Question: I have monthly data that I filter in January 2021. So the data look like this

I want to get average grand total by 2 category like the greenbox from the image.
How to make SQL script for this case?
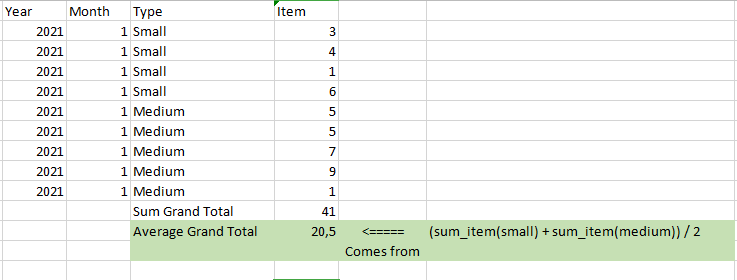
Answer: You may try summing with a case expression eg.
'''
SELECT
SUM(
CASE
WHEN Type IN ('Small','Medium') THEN Item
ELSE 0
END
)/2 as AvgGrandTotalFor2Categories
FROM
my_table
'''
or could filter the records you are interested in using a WHERE clause before calculating your average eg.
'''
SELECT
SUM(Item)/2 as AvgGrandTotalFor2Categories
FROM
my_table
WHERE
Type IN ('Small','Medium')
'''
If there are only these 2 categories, you may not need the WHERE clause after all.
Let me know if this works for you.